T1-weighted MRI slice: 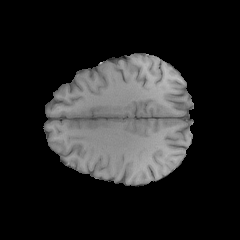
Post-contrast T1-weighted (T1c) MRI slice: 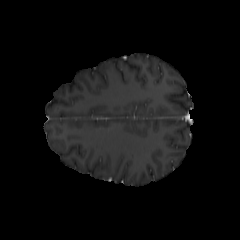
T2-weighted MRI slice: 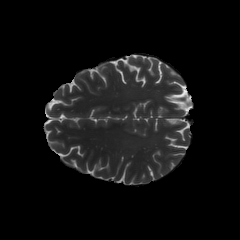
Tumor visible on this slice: no